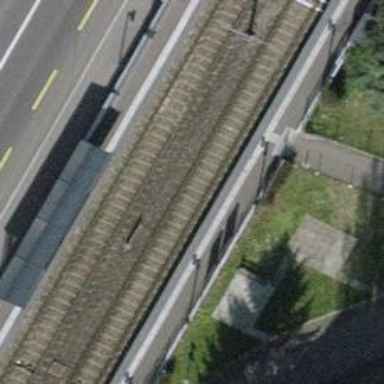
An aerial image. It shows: Light rail station serving as public transport hub.